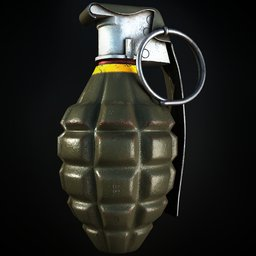
Label: tools